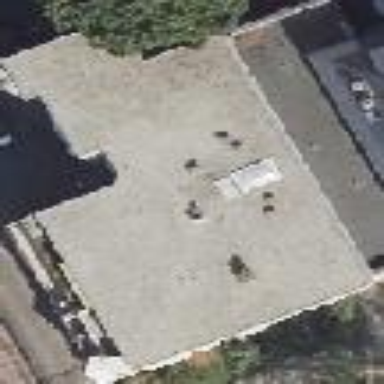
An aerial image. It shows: Apartments building with gambrel roof.